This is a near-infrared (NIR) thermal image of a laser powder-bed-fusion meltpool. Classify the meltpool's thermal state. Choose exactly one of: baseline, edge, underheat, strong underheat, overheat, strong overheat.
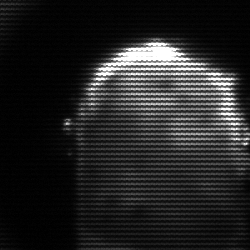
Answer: baseline